Question: I am trying to chart 1000 meters run, data is given via mySQL Database and brings MeterTime and urDate. urDate is on the x-axis and y-axis should hold seconds. But the chart either plots nothing at all, or everything on the zero line.
I understand I need to change how the charts interprets the time, but only the minutes, seconds and milliseconds are provided. Not sure how I can convert it.
Any anyone see on the jsfiddle and check what i might be doing wrong please?
<URL>
'''
var chart;
var data = [{"urDate":"2015-03-04","urTime":"00:02:05","MeterTime":"00:15:534250"},{"urDate":"2015-03-06","urTime":"00:02:25","MeterTime":"00:18:019730"}];
var options = {
chart: {
backgroundColor: '#34495e',
plotBackgroundColor: '#2b3c50',
renderTo: 'container',
type: 'line'
},
title: {
text: '',
x: -20 //center
},
subtitle: {
text: '',
x: -20
},
xAxis: {
categories: []
},
yAxis: {
title: {
name: 'Time'
},
type: 'datetime',
plotLines: [{
value: 0,
width: 1,
color: '#808080'
}]
},
series: []
};
var dataXAxis = [],
dataSeries = [{
data: []
}];
data.forEach(function (va) {
dataXAxis.push(formatDate(va.urDate));
dataSeries[0].data.push(formatDate(va.MeterTime));
});
// And assign the correct format to highcharts
options.xAxis.categories = dataXAxis;
options.series = dataSeries;
// create the first chart
chart = new Highcharts.Chart(options);
function formatDate(d) {
d = new Date(d);
var month = d.getMonth();
var day = d.getDate();
month = month + 1;
month = month + "";
if (month.length == 1)
{
month = "0" + month;
}
day = day + "";
if (day.length == 1)
{
day = "0" + day;
}
return (day + '-' + month + '-' + d.getFullYear());
}
'''
I have changed the jsfiddle to include how the data is now loaded from the mySQL query. Thanks to One, below, who gave me the idea to change how the data came in, rather than changing it once it arrived.
New Code looks like this:
'''
var options = {
chart: {
backgroundColor: '#34495e',
plotBackgroundColor: '#2b3c50',
renderTo: 'container',
type: 'line'
},
title: {
text: '',
x: -20 //center
},
subtitle: {
text: '',
x: -20
},
xAxis: {
categories: []
},
yAxis: {
title: {
name: 'Seconds'
},
//type: 'datatime', //y-axis will be in milliseconds
plotLines: [{
value: 0,
width: 1,
color: '#808080'
}]
},
series: []
};
var dataXAxis = [], dataSeries = [{data: []}];
data.forEach(function (va) {
dataXAxis.push(formatDate(va.urDate));
console.log('t ' + va.MeterTime);
dataSeries[0].data.push(parseInt(va.MeterTime));
})
// And assign the correct format to highcharts
options.xAxis.categories = dataXAxis;
options.series = dataSeries;
options.yAxis.title.text = 'Seconds';
// create the first chart
chart = new Highcharts.Chart(options);
});
'''
The main difference is how the data comes in:
This comes from a mySQL Query that looks like this:
'''
$isql = "SELECT urDate, time_to_sec(urTime) / (urMiles / 0.<PHONE>) * 1000 AS MeterTime FROM results WHERE uid = " . $_POST['uid'] . " ORDER BY urDate ASC;";
$ires = $mysqli->query($isql);
while ($irow = $ires->fetch_array(MYSQLI_ASSOC)) {
$data_result['userChart'][] = $irow;
}
echo json_encode($data_result);
'''
And the end result, apart from some better styling, is this:

Hope this helps others in the future.
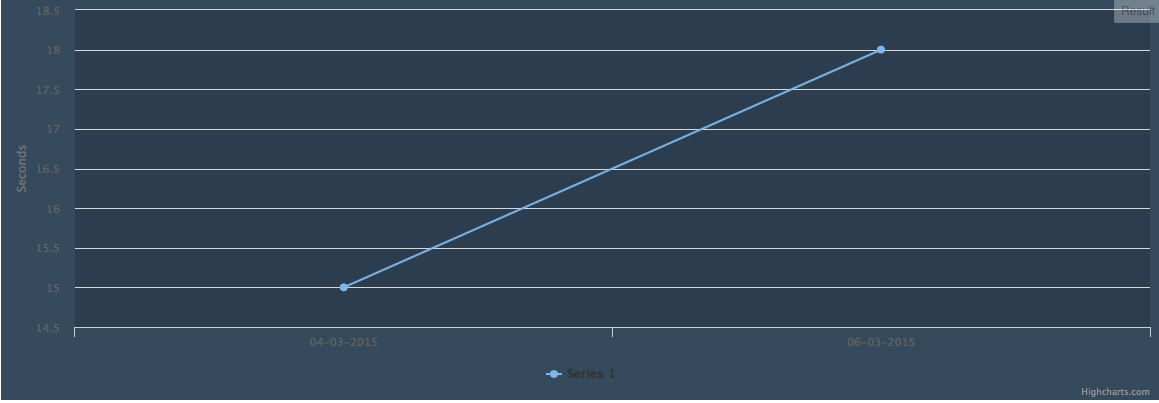
Answer: Plotted millisecond as Y axis.
<URL>
'''
secondd = _.map(data , function (v) {return _.reduce(_.map(_.zip(_.map(v['urTime'].split(":"), function(v) {return parseInt(v);}), [60*60,60,1]), function (value , key) {return value[0]*value[1];}), function (x ,y ){ return x+y;})});
'''
dataY = {
name :"pump",
data : secondd
}
same you can do with meter time and plot as Y axis.